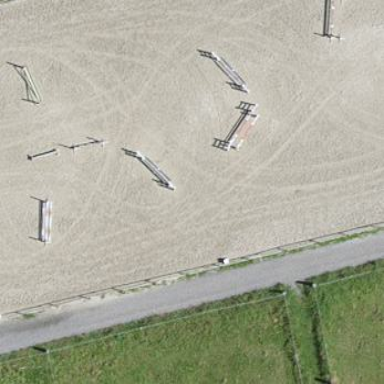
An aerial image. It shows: Equestrian pitch for leisure land activities.